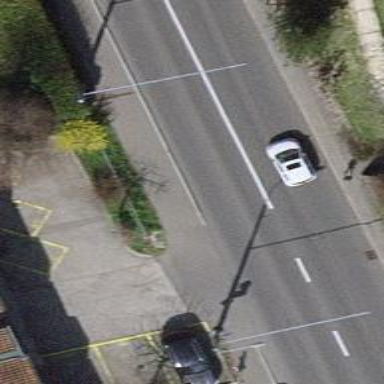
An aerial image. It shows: Secondary road with asphalt surface. There are sidewalks on both sides and trolley wires above.